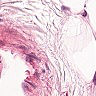
Metastatic tissue present: no